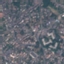
Label: Residential